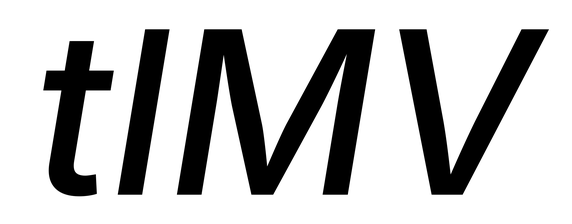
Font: Inter-Italic_Medium_Italic